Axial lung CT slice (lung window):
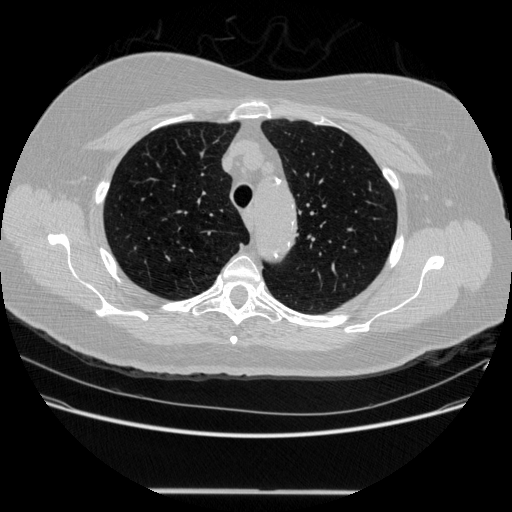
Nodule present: no